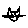
Label: cat